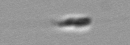
Label: flagellate_morphotype3